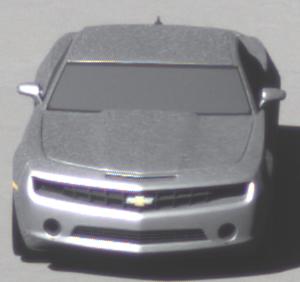
Make: Chevrolet
Model: Camaro Cabriolet 6.2 V8
Detailed model: Camaro (V) Coupé
Model produced from: 2011/09
Model produced until: 2014/02
Doors: 2
Color: white
Road condition: dry road
Daytime: morning or afternoon
Contrast: high contrast